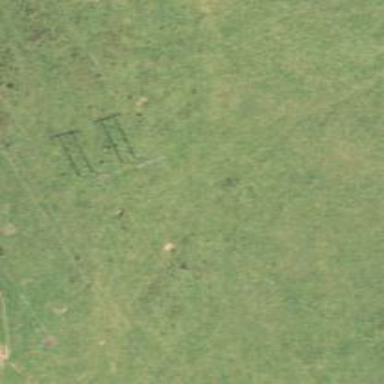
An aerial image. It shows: H-frame power tower design.